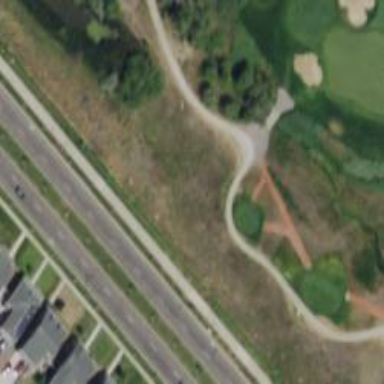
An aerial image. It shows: Path for both road and golf.